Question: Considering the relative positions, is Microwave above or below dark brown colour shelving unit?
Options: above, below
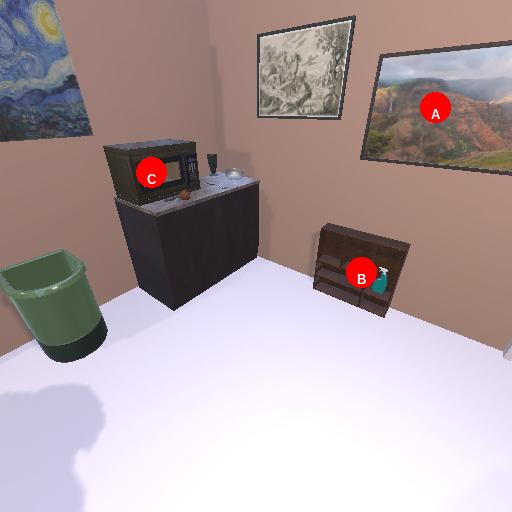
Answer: above